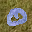
Label: 0